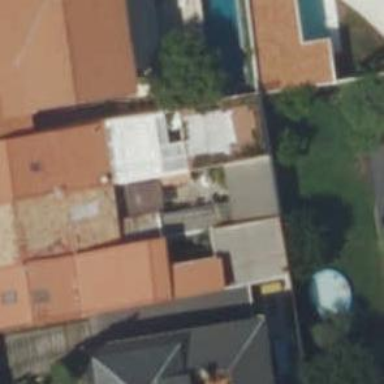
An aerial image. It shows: Gabled house with white exterior. The tile roof is brown and oriented across the building.